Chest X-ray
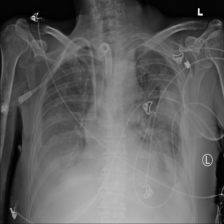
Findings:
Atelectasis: negative
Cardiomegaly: negative
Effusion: positive
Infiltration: negative
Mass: negative
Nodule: negative
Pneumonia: negative
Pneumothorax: negative
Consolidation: negative
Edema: negative
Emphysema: negative
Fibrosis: negative
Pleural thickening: negative
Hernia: negative